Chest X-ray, PA view. Patient: 65 years old, sex F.
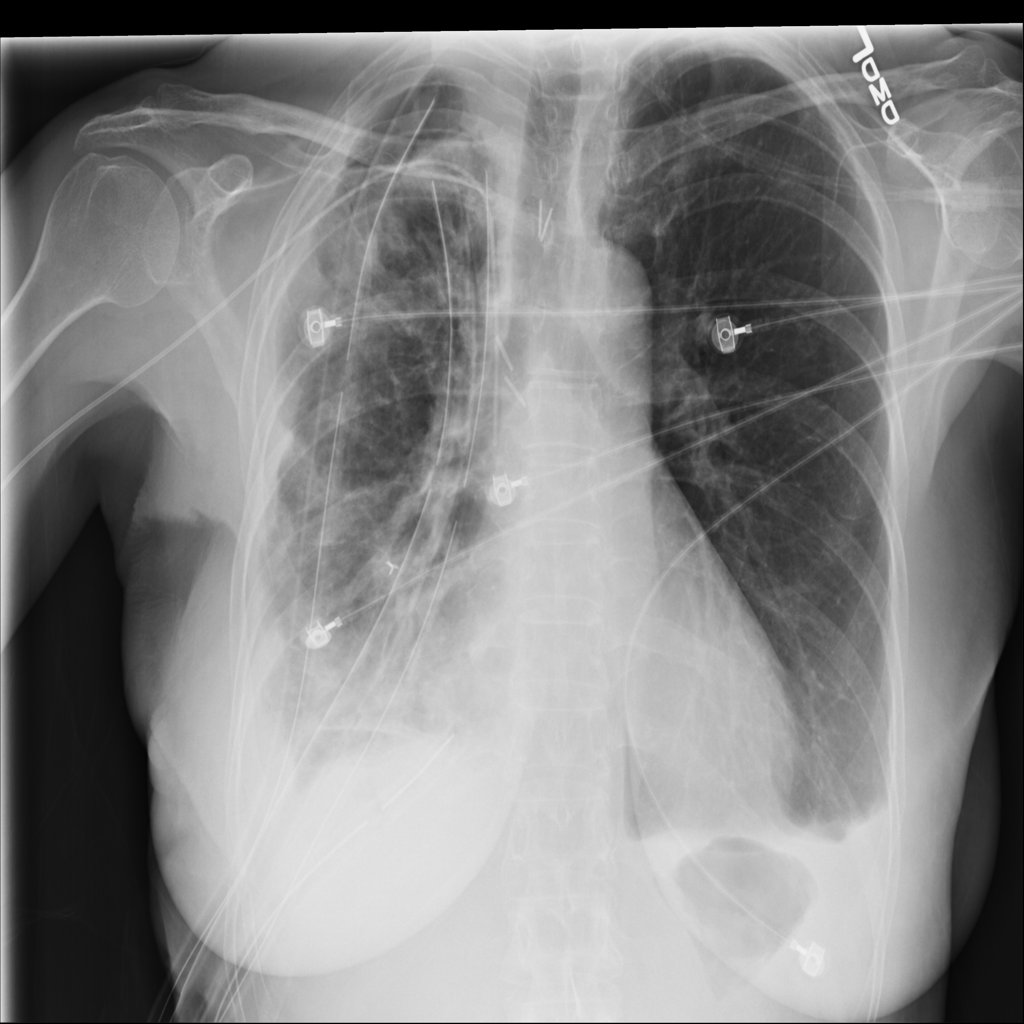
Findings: Pleural_Thickening